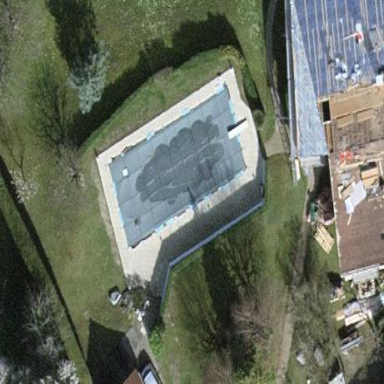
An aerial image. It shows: Swimming pool located in leisure land.